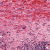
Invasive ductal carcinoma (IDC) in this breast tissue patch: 0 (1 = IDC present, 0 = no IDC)